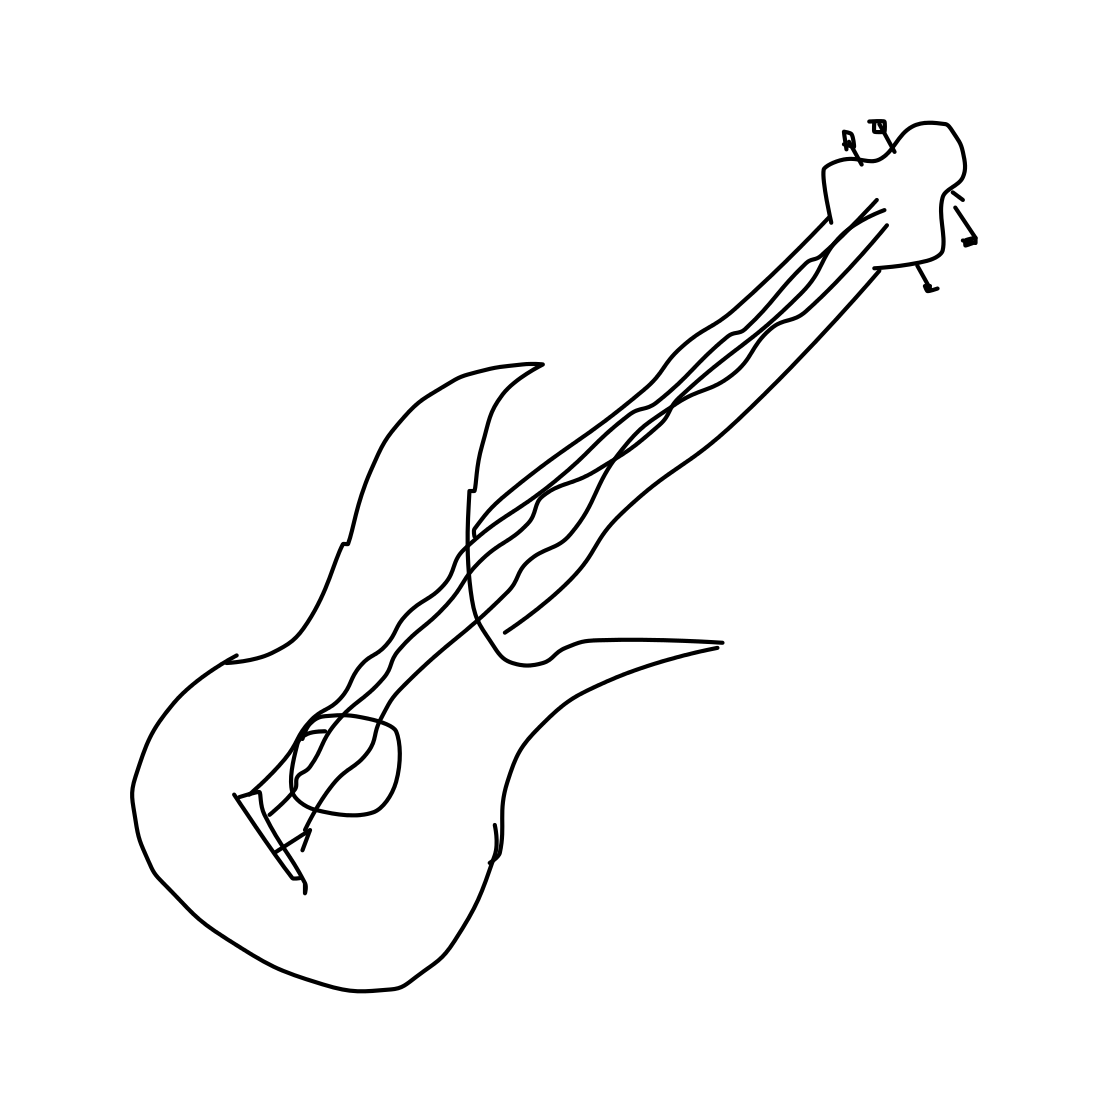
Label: guitar